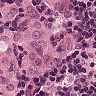
Metastatic tissue present: yes